Field crop: maize
Growth stage: 1
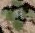
Species: chenopodium